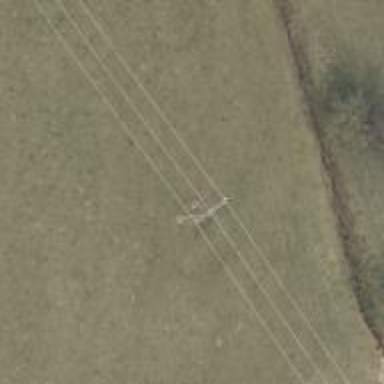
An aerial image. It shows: Power tower.